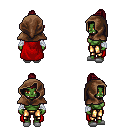
a pixel art fantasy rpg character, female body template, orc, green skin, red cape, gold greaves, brunette short topknot hairstyle, cloth hood, white cloth bandages, white slippers, four views (front, back, left, right), 2x2 character sprite sheet, small pixel art, hard edges, no anti-aliasing